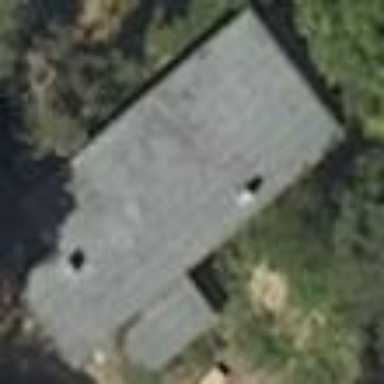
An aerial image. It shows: Detached building.